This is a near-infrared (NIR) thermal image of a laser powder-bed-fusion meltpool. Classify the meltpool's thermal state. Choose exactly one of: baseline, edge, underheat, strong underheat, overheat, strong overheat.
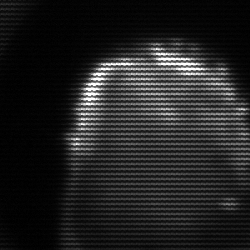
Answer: strong underheat